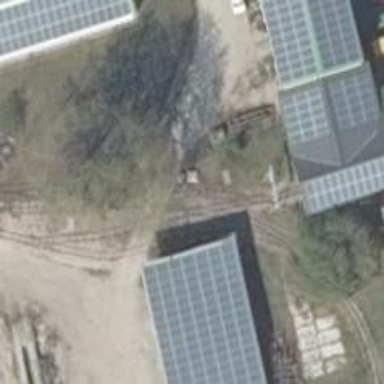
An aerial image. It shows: Narrow-gauge railway.